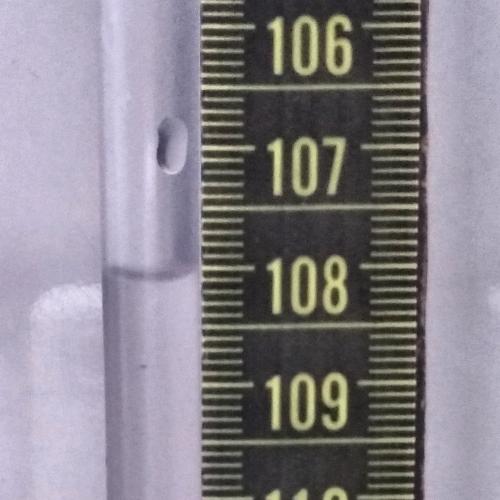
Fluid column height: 108.1 cm